Question: I have encountered a strange problem.
Here is the screenshot from the inspector tools.

The browser failed to load some resources even though the resources do exist. When I open the URL from another tab, the resource is successfully loaded.
URL in image:
- 'http://angular.local/app/js/controllers/advertise/cm_code/list.js'- 'http://angular.local/app/js/controllers/advertise/create_new_shop/create_new_shop.js'- 'http://angular.local/app/js/controllers/advertise/media_settings/media_settings.js'- 'http://angular.local/app/js/controllers/advertise/register_cm_code/register_cm_code.js'
Other resources with fewer levels of folders are loadable. Ex:
- 'http://angular.local/app/js/controllers/admin/change_password.js'
I thought the problem is from my web server, but the problem still remained after switching between NodeJS and Apache.
Has anybody encounter similar problems and got any solutions?
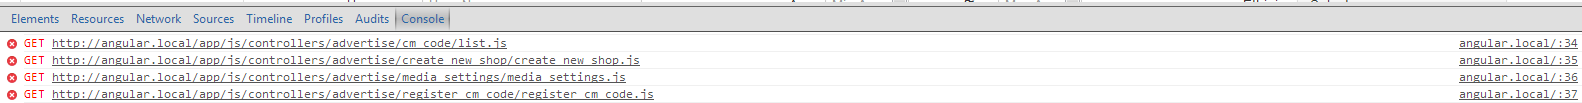
Answer: You should change file location to outter level of folders.
The other way to load many files is using preload.js. You should try this.